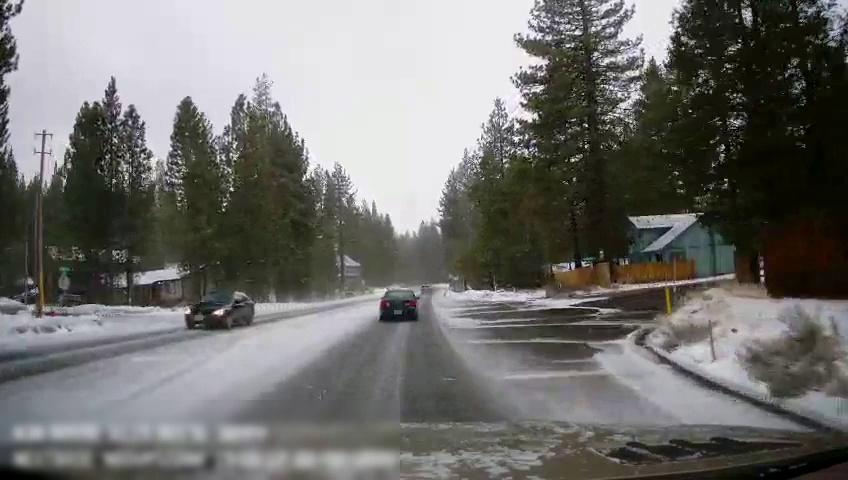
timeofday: Day
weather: Snowy
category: Drivable Space
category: Vehicles | Car
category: Vehicles | Car
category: Vehicles | Car
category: Lanes | Current Lane